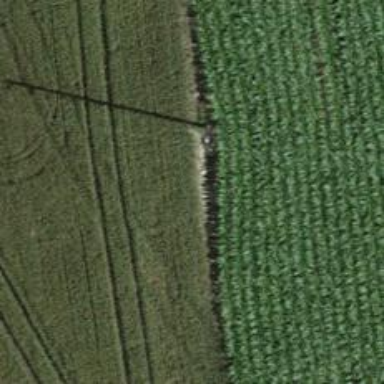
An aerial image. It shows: Minor power line.